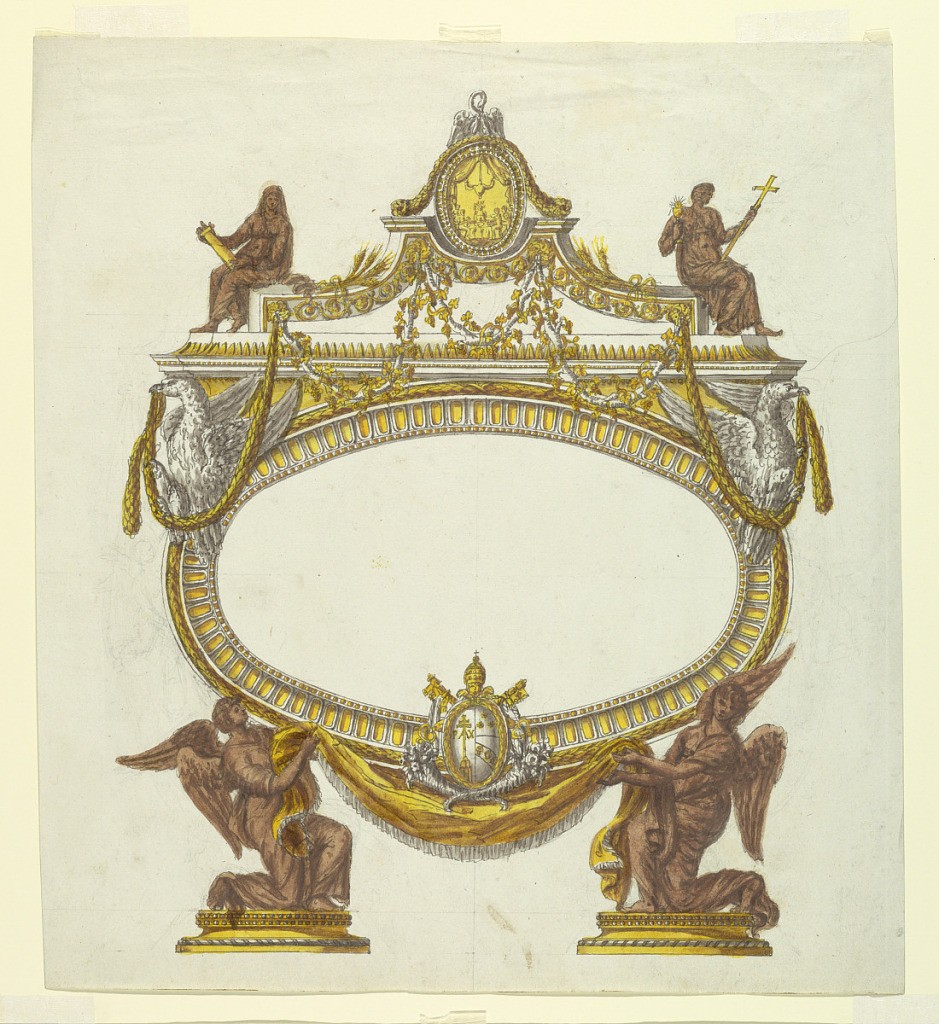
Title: Altar Tablet with the Arms of Pope Pius VII
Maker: Luigi Righetti, Italian, 1780 - 1819
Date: ca. 1820
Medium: Pen and black ink, brush and gray, brown, yellow wash, over graphite on white laid paper
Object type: Drawing
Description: Vertical rectangle. Design for altar tablet; an oval frame with the coat of arms of Pope Pius VII at bottom, supported by two kneeling angels holding a cloth. Above, a pediment with eagles supporting garlands. Upon the pediment are seated allegorical figures of Strength and Faith, each holding the chalice of the Holy Communion and the Cross, respectively. At top, an oval relief with the Last Supper and the Pelican.